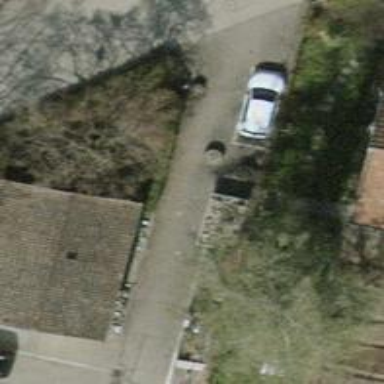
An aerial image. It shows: Bollard barrier.